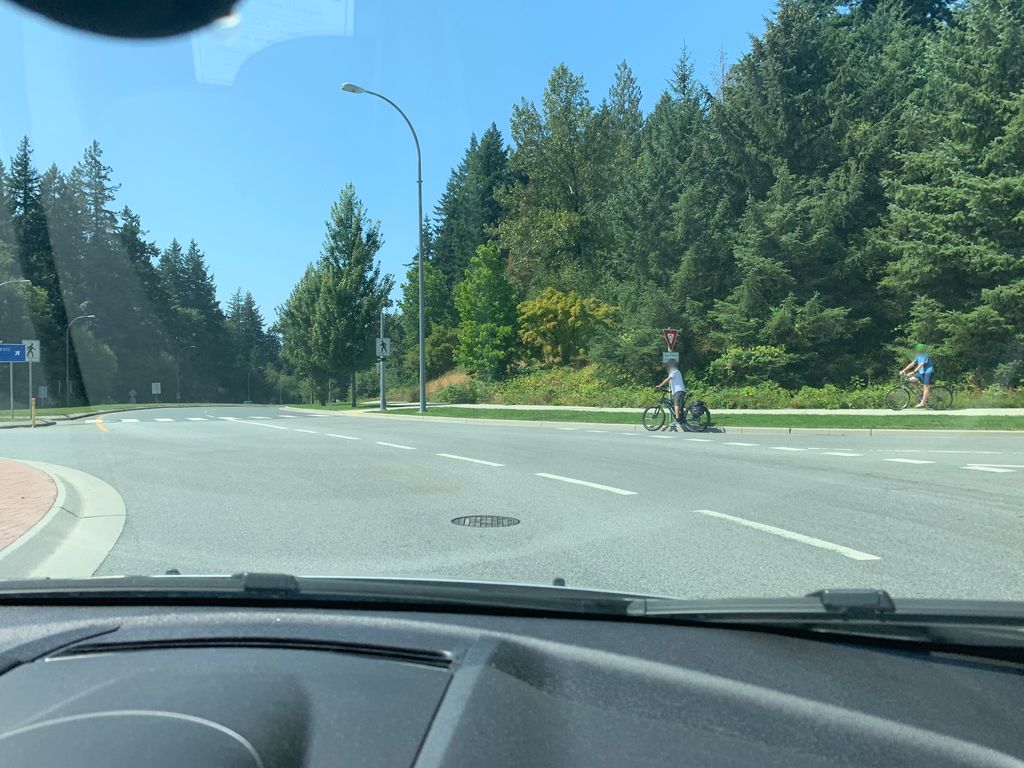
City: vancouver